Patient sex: M
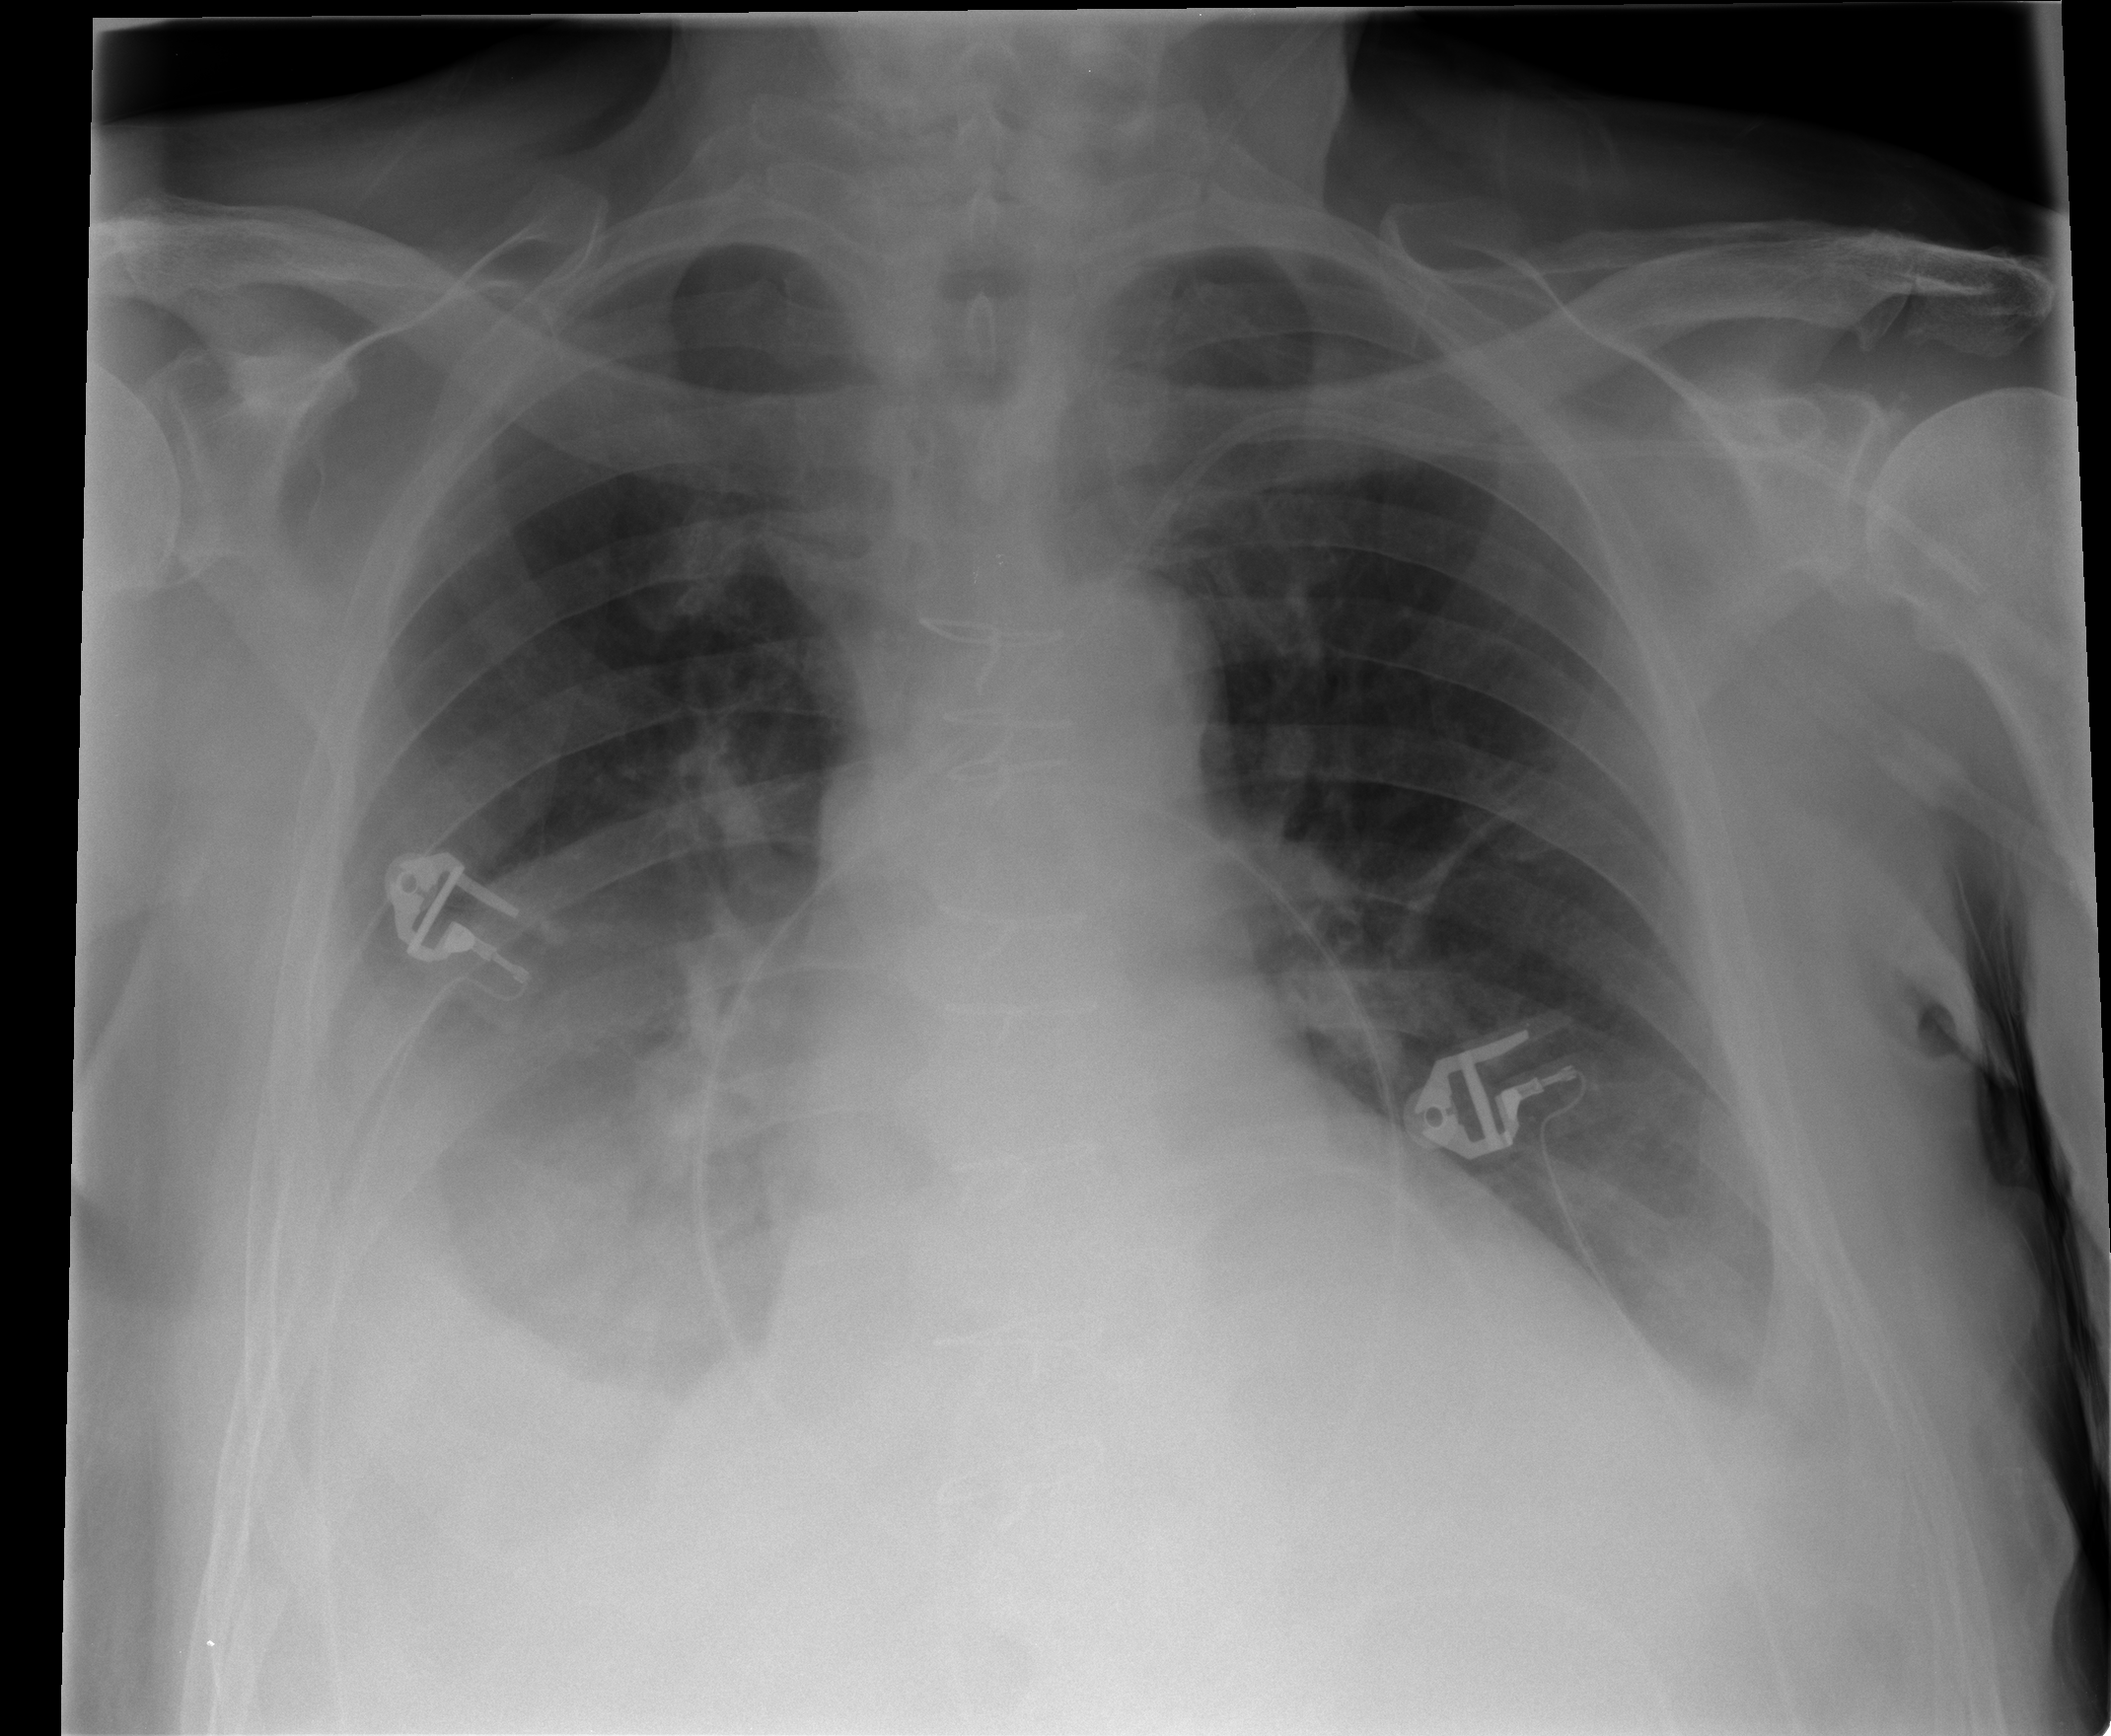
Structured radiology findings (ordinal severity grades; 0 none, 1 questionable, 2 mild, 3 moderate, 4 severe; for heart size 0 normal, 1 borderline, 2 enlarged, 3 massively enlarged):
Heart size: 1
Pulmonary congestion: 0
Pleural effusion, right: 3
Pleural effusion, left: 2
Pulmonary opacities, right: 0
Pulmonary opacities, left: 0
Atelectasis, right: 3
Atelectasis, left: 2